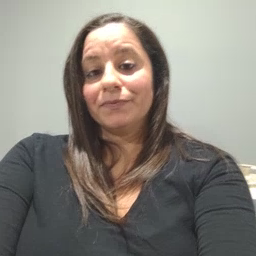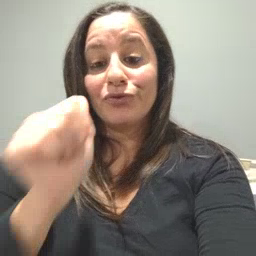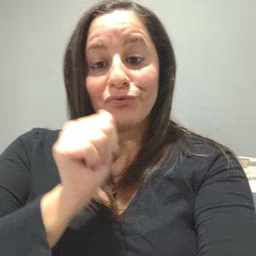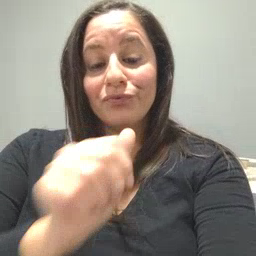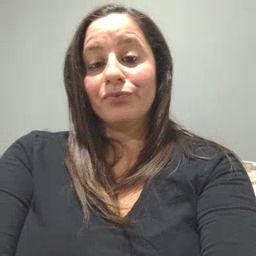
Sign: girl